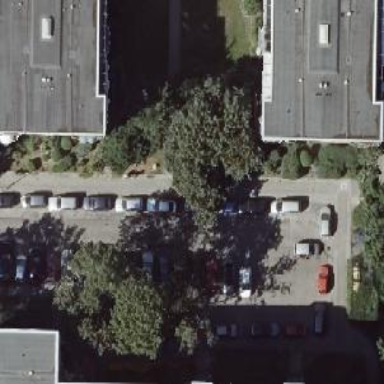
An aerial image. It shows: Residential road.